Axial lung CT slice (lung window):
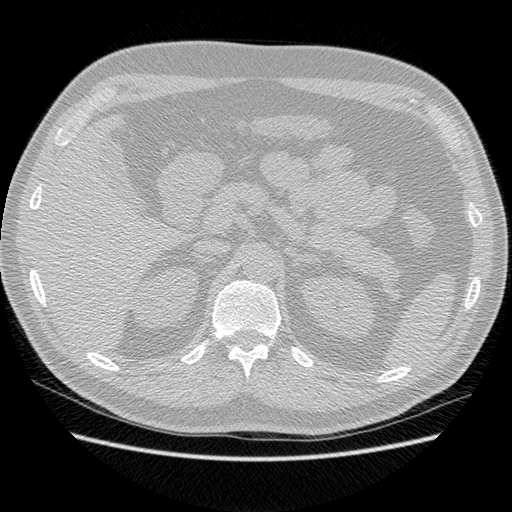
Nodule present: no